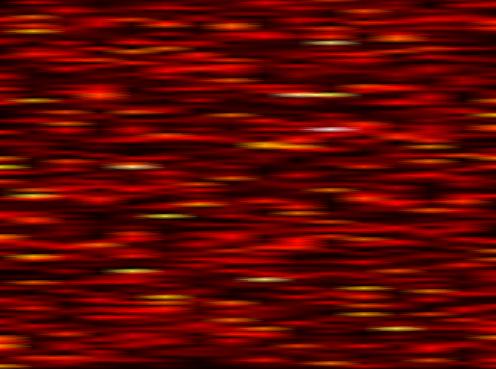
Label: FOFDM